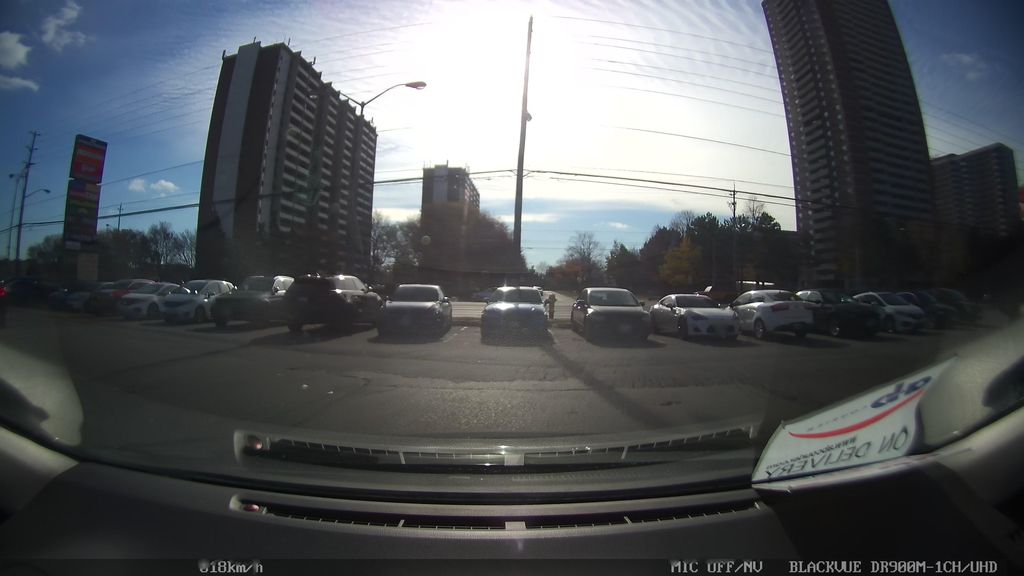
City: toronto